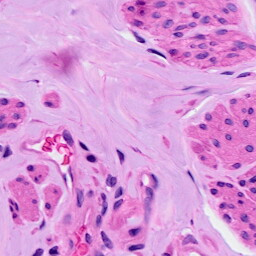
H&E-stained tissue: Ovarian